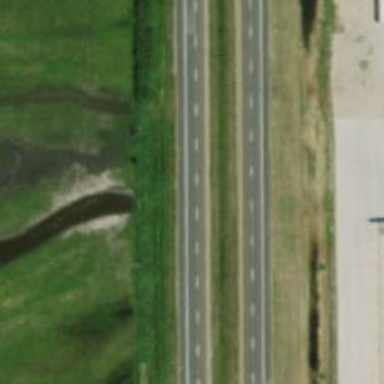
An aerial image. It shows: This image shows trunk highway that functions as expressway.